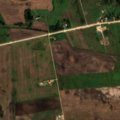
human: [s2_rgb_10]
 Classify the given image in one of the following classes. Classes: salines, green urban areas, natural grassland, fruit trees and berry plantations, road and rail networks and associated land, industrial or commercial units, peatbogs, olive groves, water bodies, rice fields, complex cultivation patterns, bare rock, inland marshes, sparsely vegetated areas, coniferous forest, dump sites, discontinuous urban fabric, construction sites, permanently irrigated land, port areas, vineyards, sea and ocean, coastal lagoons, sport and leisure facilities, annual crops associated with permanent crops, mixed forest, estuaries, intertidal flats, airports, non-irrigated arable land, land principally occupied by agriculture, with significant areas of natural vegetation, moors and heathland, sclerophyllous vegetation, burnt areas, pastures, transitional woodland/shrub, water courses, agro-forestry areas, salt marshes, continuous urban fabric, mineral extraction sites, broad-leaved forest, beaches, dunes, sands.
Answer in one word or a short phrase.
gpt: non-irrigated arable land, pastures, land principally occupied by agriculture, with significant areas of natural vegetation, mixed forest